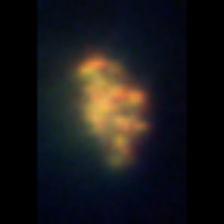
Taxon: Unknown_detritus
Group: Unknown